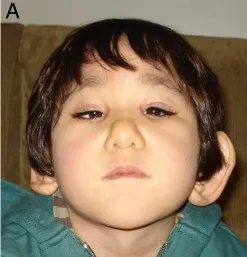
Patient phenotype at 5 years-old. Frontal.
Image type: medical_photograph (oral_photograph)